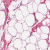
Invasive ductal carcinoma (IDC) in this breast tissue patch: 0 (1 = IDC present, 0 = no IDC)